Field crop: maize
Growth stage: 2
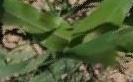
Species: maize